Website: macys
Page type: payment
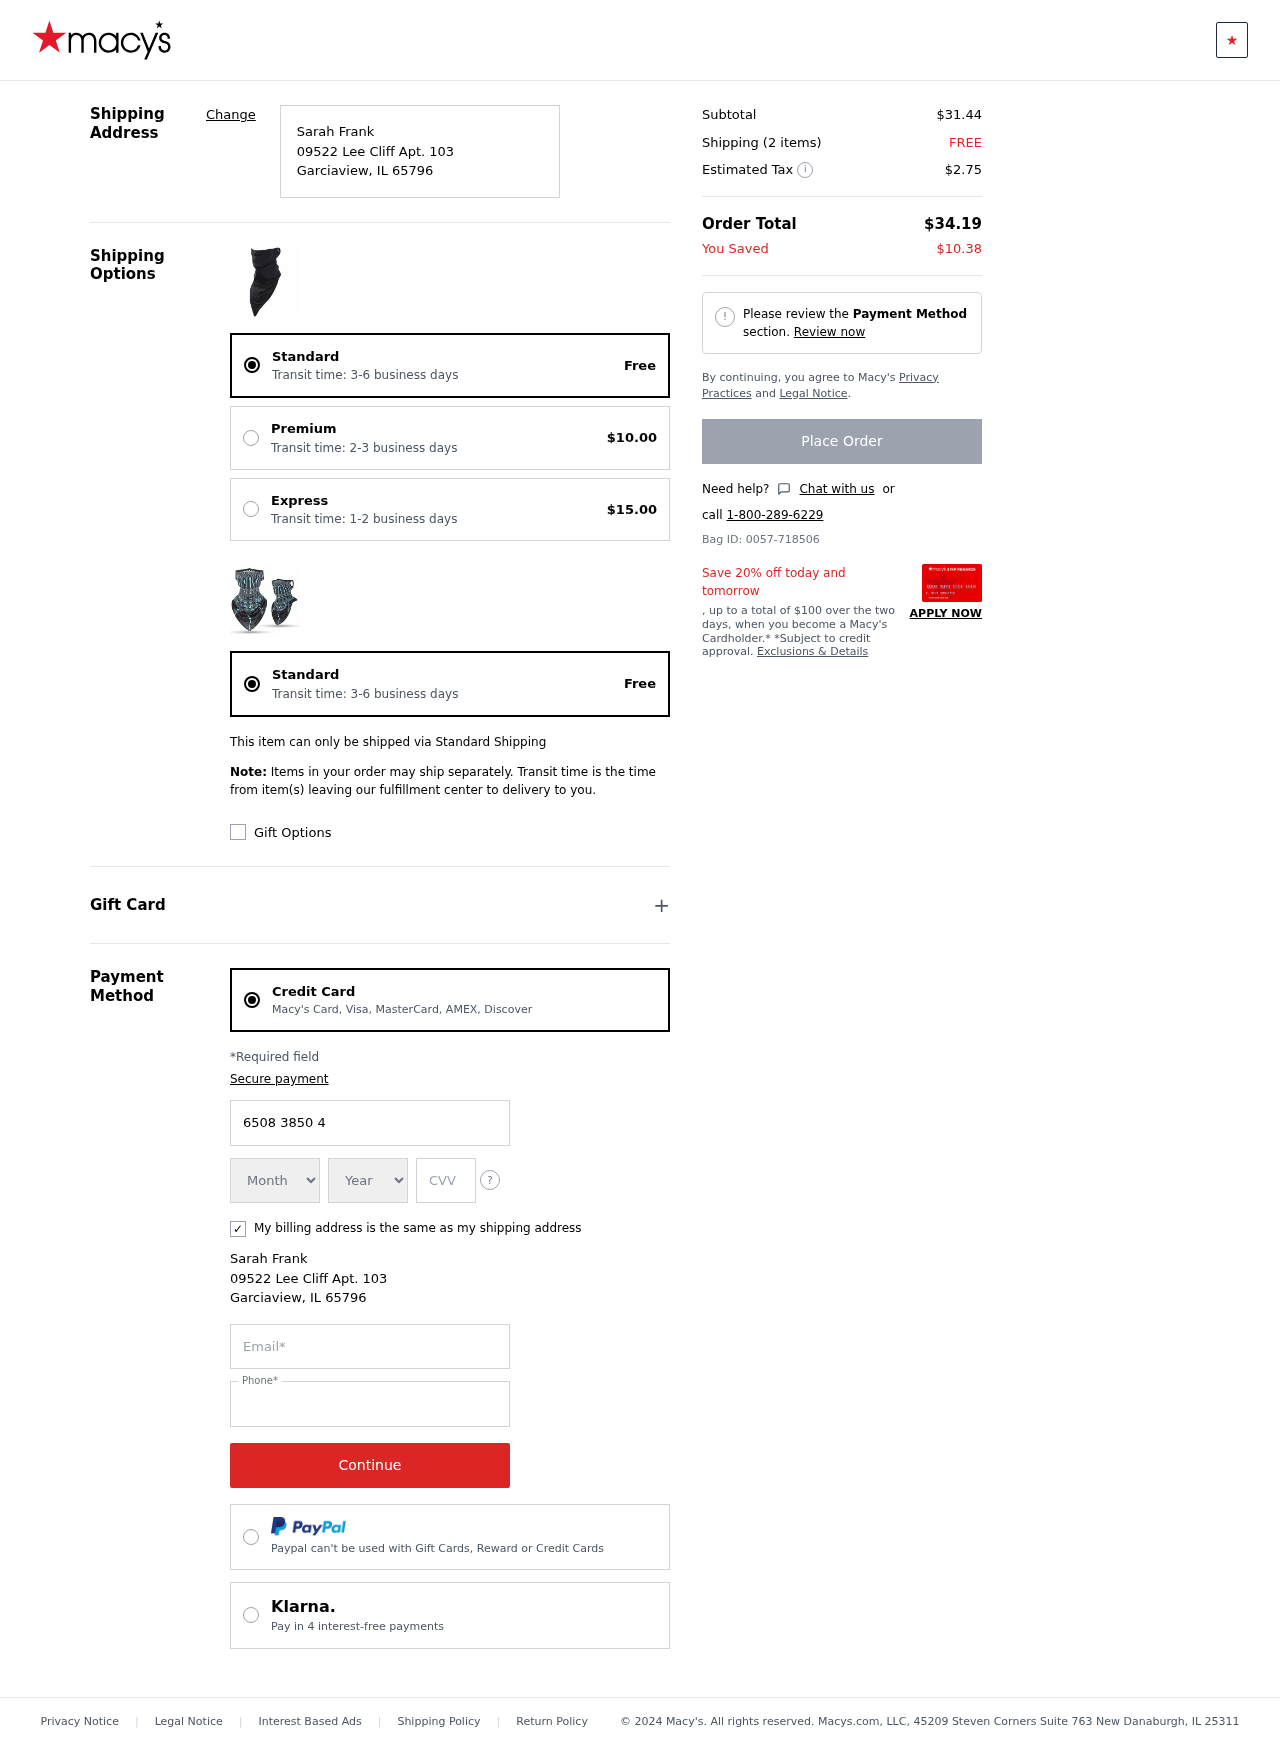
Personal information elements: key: PII_CARD_CVV
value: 736
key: PII_CARD_EXPIRY_MONTH
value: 03
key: PII_CARD_EXPIRY_YEAR
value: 29
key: PII_CARD_NUMBER
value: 6508 3850 4191 0638
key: PII_CITY
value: Garciaview
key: PII_EMAIL
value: sarah.frank@yahoo.com
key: PII_FULLNAME
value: Sarah Frank
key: PII_PHONE
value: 9936426569
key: PII_POSTCODE
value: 65796
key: PII_STATE_ABBR
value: IL
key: PII_STREET
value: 09522 Lee Cliff Apt. 103
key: PII_FULLNAME2
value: Sarah Frank
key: PII_CITY2
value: Garciaview
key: PII_STATE_ABBR2
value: IL
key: PII_POSTCODE_FULL
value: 65796
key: PII_POSTCODE_NUMERIC
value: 65796
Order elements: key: ORDER_DELIVERY_DATE
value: Transit time: 3-6 business days
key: ORDER_SHIPPING_STANDARD
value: Free
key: ORDER_SHIPPING_PREMIUM
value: $10.00
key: ORDER_SHIPPING_EXPRESS
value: $15.00
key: ORDER_DELIVERY_DATE2
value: Transit time: 3-6 business days
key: ORDER_SHIPPING_STANDARD2
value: Free
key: ORDER_SUBTOTAL
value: $31.44
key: ORDER_NUM_ITEMS
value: Shipping (2 items)
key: ORDER_SHIPPING_COST
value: FREE
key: ORDER_TAX
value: $2.75
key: ORDER_TOTAL
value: $34.19
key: ORDER_SAVINGS
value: $10.38
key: ORDER_ID
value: Bag ID: 0057-718506